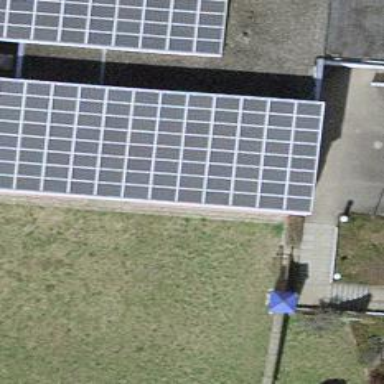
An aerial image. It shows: Solar power generator with photovoltaic panels.